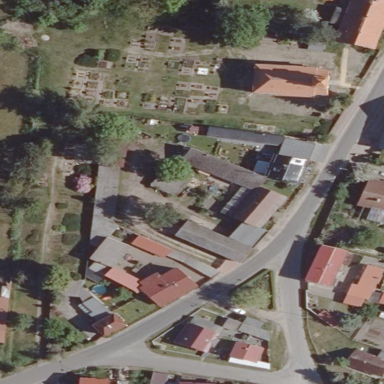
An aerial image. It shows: Cemetery.